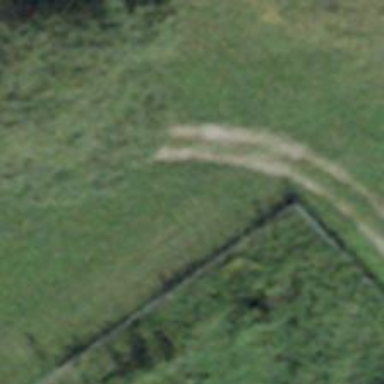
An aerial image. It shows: Pebblestone track with grade2 tracktype.